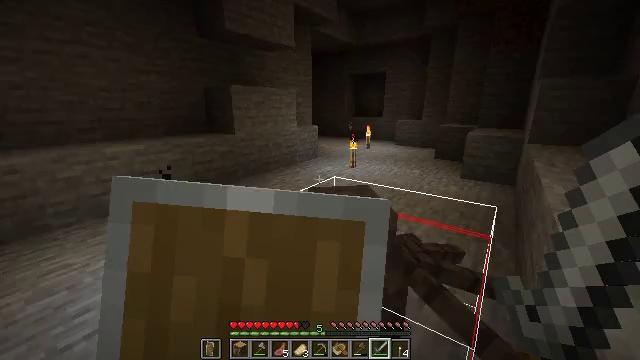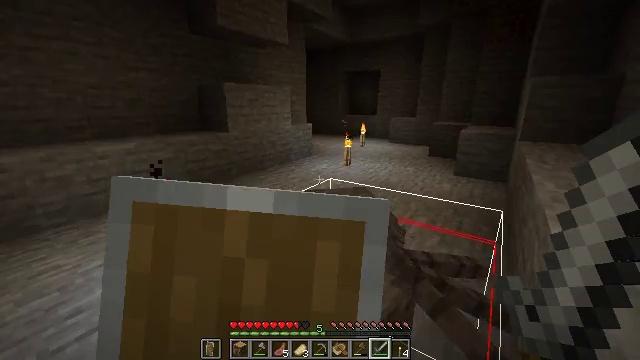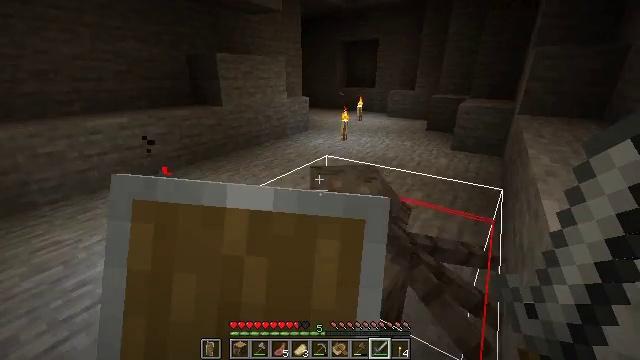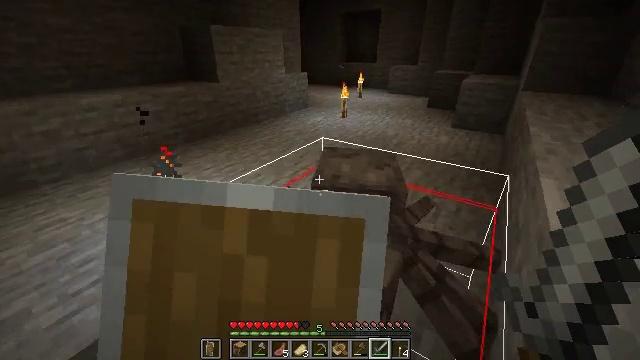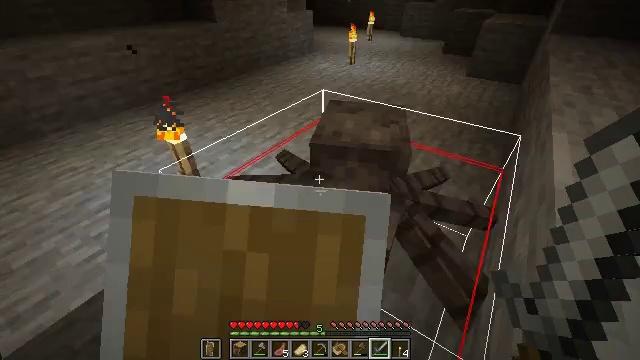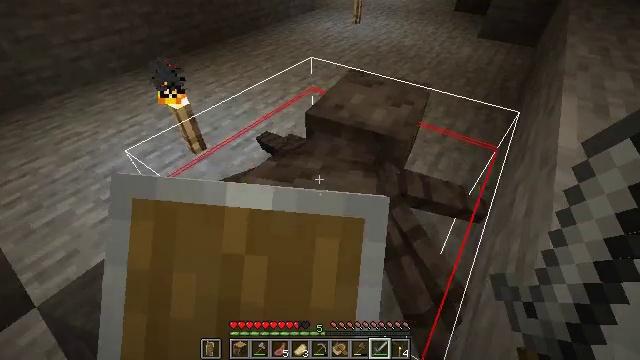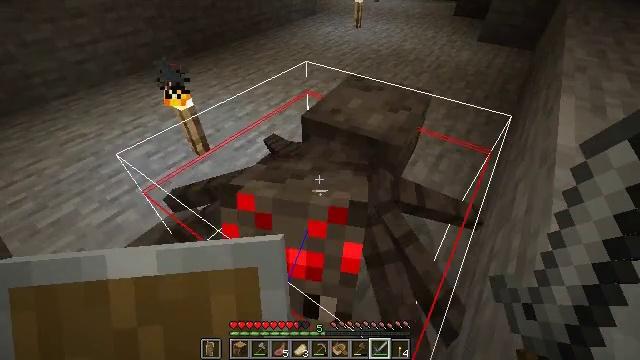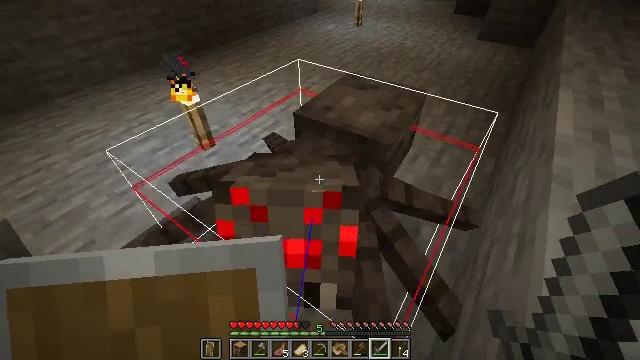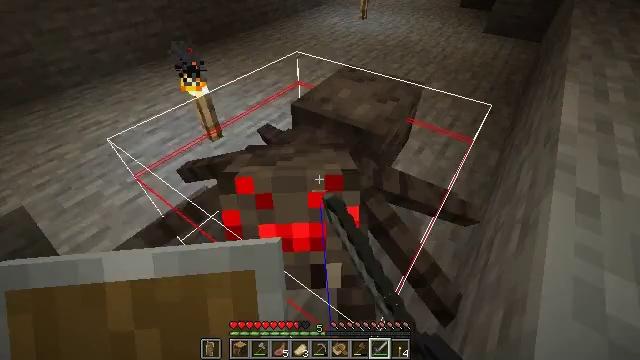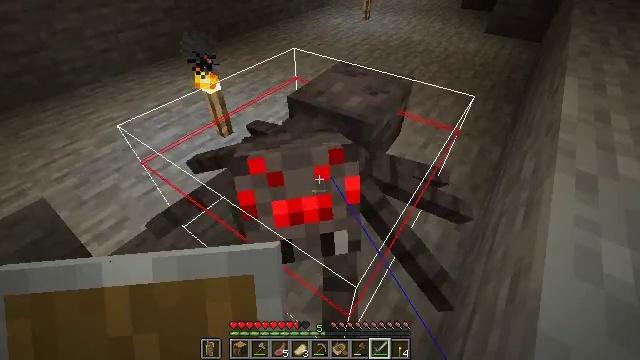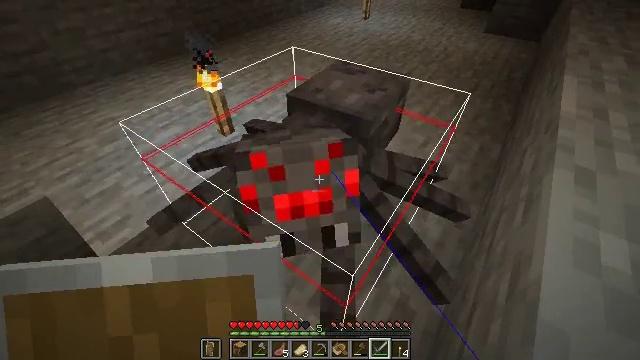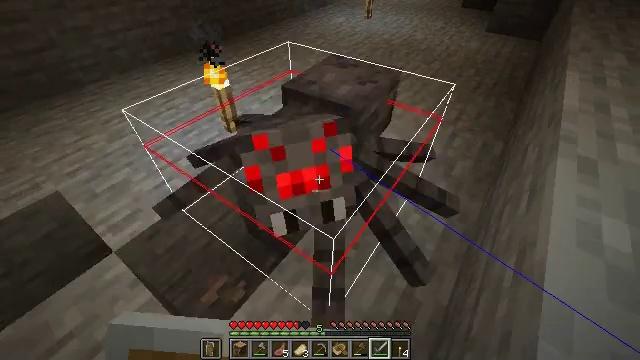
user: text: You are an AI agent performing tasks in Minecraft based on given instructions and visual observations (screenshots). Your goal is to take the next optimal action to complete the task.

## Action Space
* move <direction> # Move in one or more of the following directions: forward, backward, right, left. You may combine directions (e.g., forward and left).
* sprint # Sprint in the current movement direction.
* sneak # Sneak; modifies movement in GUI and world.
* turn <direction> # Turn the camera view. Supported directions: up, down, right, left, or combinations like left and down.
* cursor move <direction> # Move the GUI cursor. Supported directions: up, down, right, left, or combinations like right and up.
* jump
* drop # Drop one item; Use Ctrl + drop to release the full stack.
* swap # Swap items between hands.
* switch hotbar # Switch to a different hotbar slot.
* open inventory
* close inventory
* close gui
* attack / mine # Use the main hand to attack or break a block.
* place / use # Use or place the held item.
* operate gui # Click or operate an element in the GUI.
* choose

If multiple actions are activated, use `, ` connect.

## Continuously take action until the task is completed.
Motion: motion action
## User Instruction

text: Hunt a spider.
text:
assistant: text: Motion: turn right, use / place
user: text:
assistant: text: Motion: turn down, use / place
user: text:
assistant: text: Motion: turn down, use / place
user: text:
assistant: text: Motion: turn left and down, use / place
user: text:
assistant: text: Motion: turn down, use / place
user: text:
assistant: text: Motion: no_op
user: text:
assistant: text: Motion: attack / mine
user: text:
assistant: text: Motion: turn down, attack / mine
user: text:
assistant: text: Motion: attack / mine
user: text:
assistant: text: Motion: no_op
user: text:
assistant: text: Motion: use / place
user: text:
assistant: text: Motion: use / place